Question: Im just learning to use 'firebase', but I cannot update the data,
I think the 'id' is not passed to 'devRef.update' in 'putData' function because in 'VSCode' its still a black color.
How can I send 'id' as key for update a data?
Please help me, sorry for my poor English, thanks before
'''
btnPut.addEventListener('click', function (e) {
putData(id, formName.value, formBadge.value, formPosition.value);
e.preventDefault();
});
function putData(id, formName, formBadge, formPosition) {
devRef.update({
id: {
name: formName,
badge: formBadge,
position: formPosition
}
});
}
'''

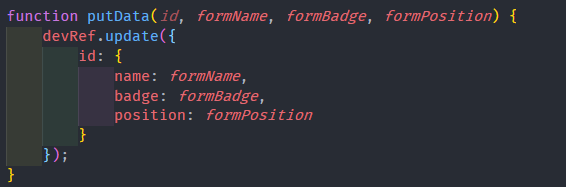
Answer: If you are trying to make 'id' the name of the key to update, you should use this JavaScript syntax:
'''
devRef.update({
[id]: {
name: formName,
badge: formBadge,
position: formPosition
}
});
'''
Note the square brackets around 'id'.